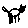
Label: cat